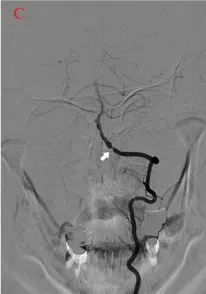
(C) Left vertebral angiogram (anterior-posterior view) showing preocclusive stenosis of the left intracranial VA (arrow).
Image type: radiology (x_ray)